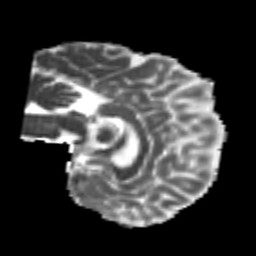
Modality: MD
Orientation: sagittal
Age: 26
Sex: male
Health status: healthy
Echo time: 0.074 s